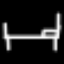
Label: bed